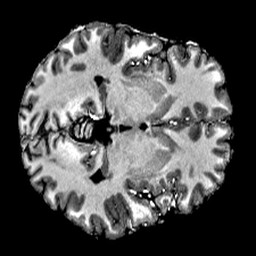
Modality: T1w
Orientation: axial
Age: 24
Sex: male
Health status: healthy
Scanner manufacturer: siemens
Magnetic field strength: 6.98 T
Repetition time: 6 s
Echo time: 0.00302 s